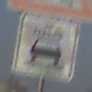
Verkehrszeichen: BeiNaesse
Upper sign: SchleuderOderRutschgefahr
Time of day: SunriseSunset
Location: Outdoor (Urban)
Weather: Clear
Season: NotSpecified
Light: Natural